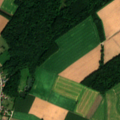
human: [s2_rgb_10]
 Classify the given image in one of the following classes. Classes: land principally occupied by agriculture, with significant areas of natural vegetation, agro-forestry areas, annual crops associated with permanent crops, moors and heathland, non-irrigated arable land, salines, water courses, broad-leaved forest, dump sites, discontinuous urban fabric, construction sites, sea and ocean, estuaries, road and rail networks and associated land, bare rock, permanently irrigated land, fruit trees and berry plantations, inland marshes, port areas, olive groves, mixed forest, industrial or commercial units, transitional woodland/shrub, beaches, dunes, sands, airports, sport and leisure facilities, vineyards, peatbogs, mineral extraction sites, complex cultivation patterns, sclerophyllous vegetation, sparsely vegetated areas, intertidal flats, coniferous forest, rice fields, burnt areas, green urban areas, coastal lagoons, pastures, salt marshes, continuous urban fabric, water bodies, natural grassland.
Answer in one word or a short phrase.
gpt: non-irrigated arable land, pastures, complex cultivation patterns, broad-leaved forest